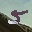
Label: 5